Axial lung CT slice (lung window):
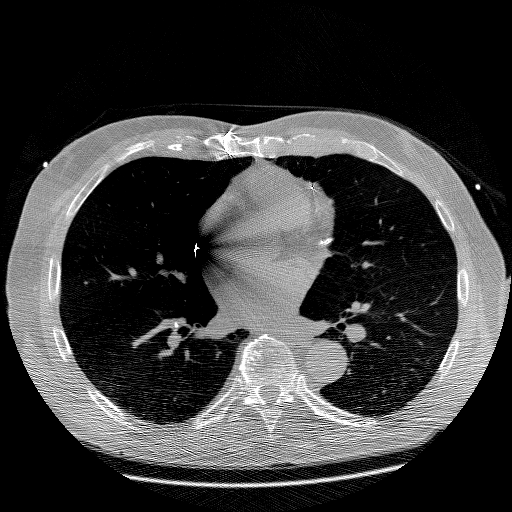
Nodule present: no